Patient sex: M
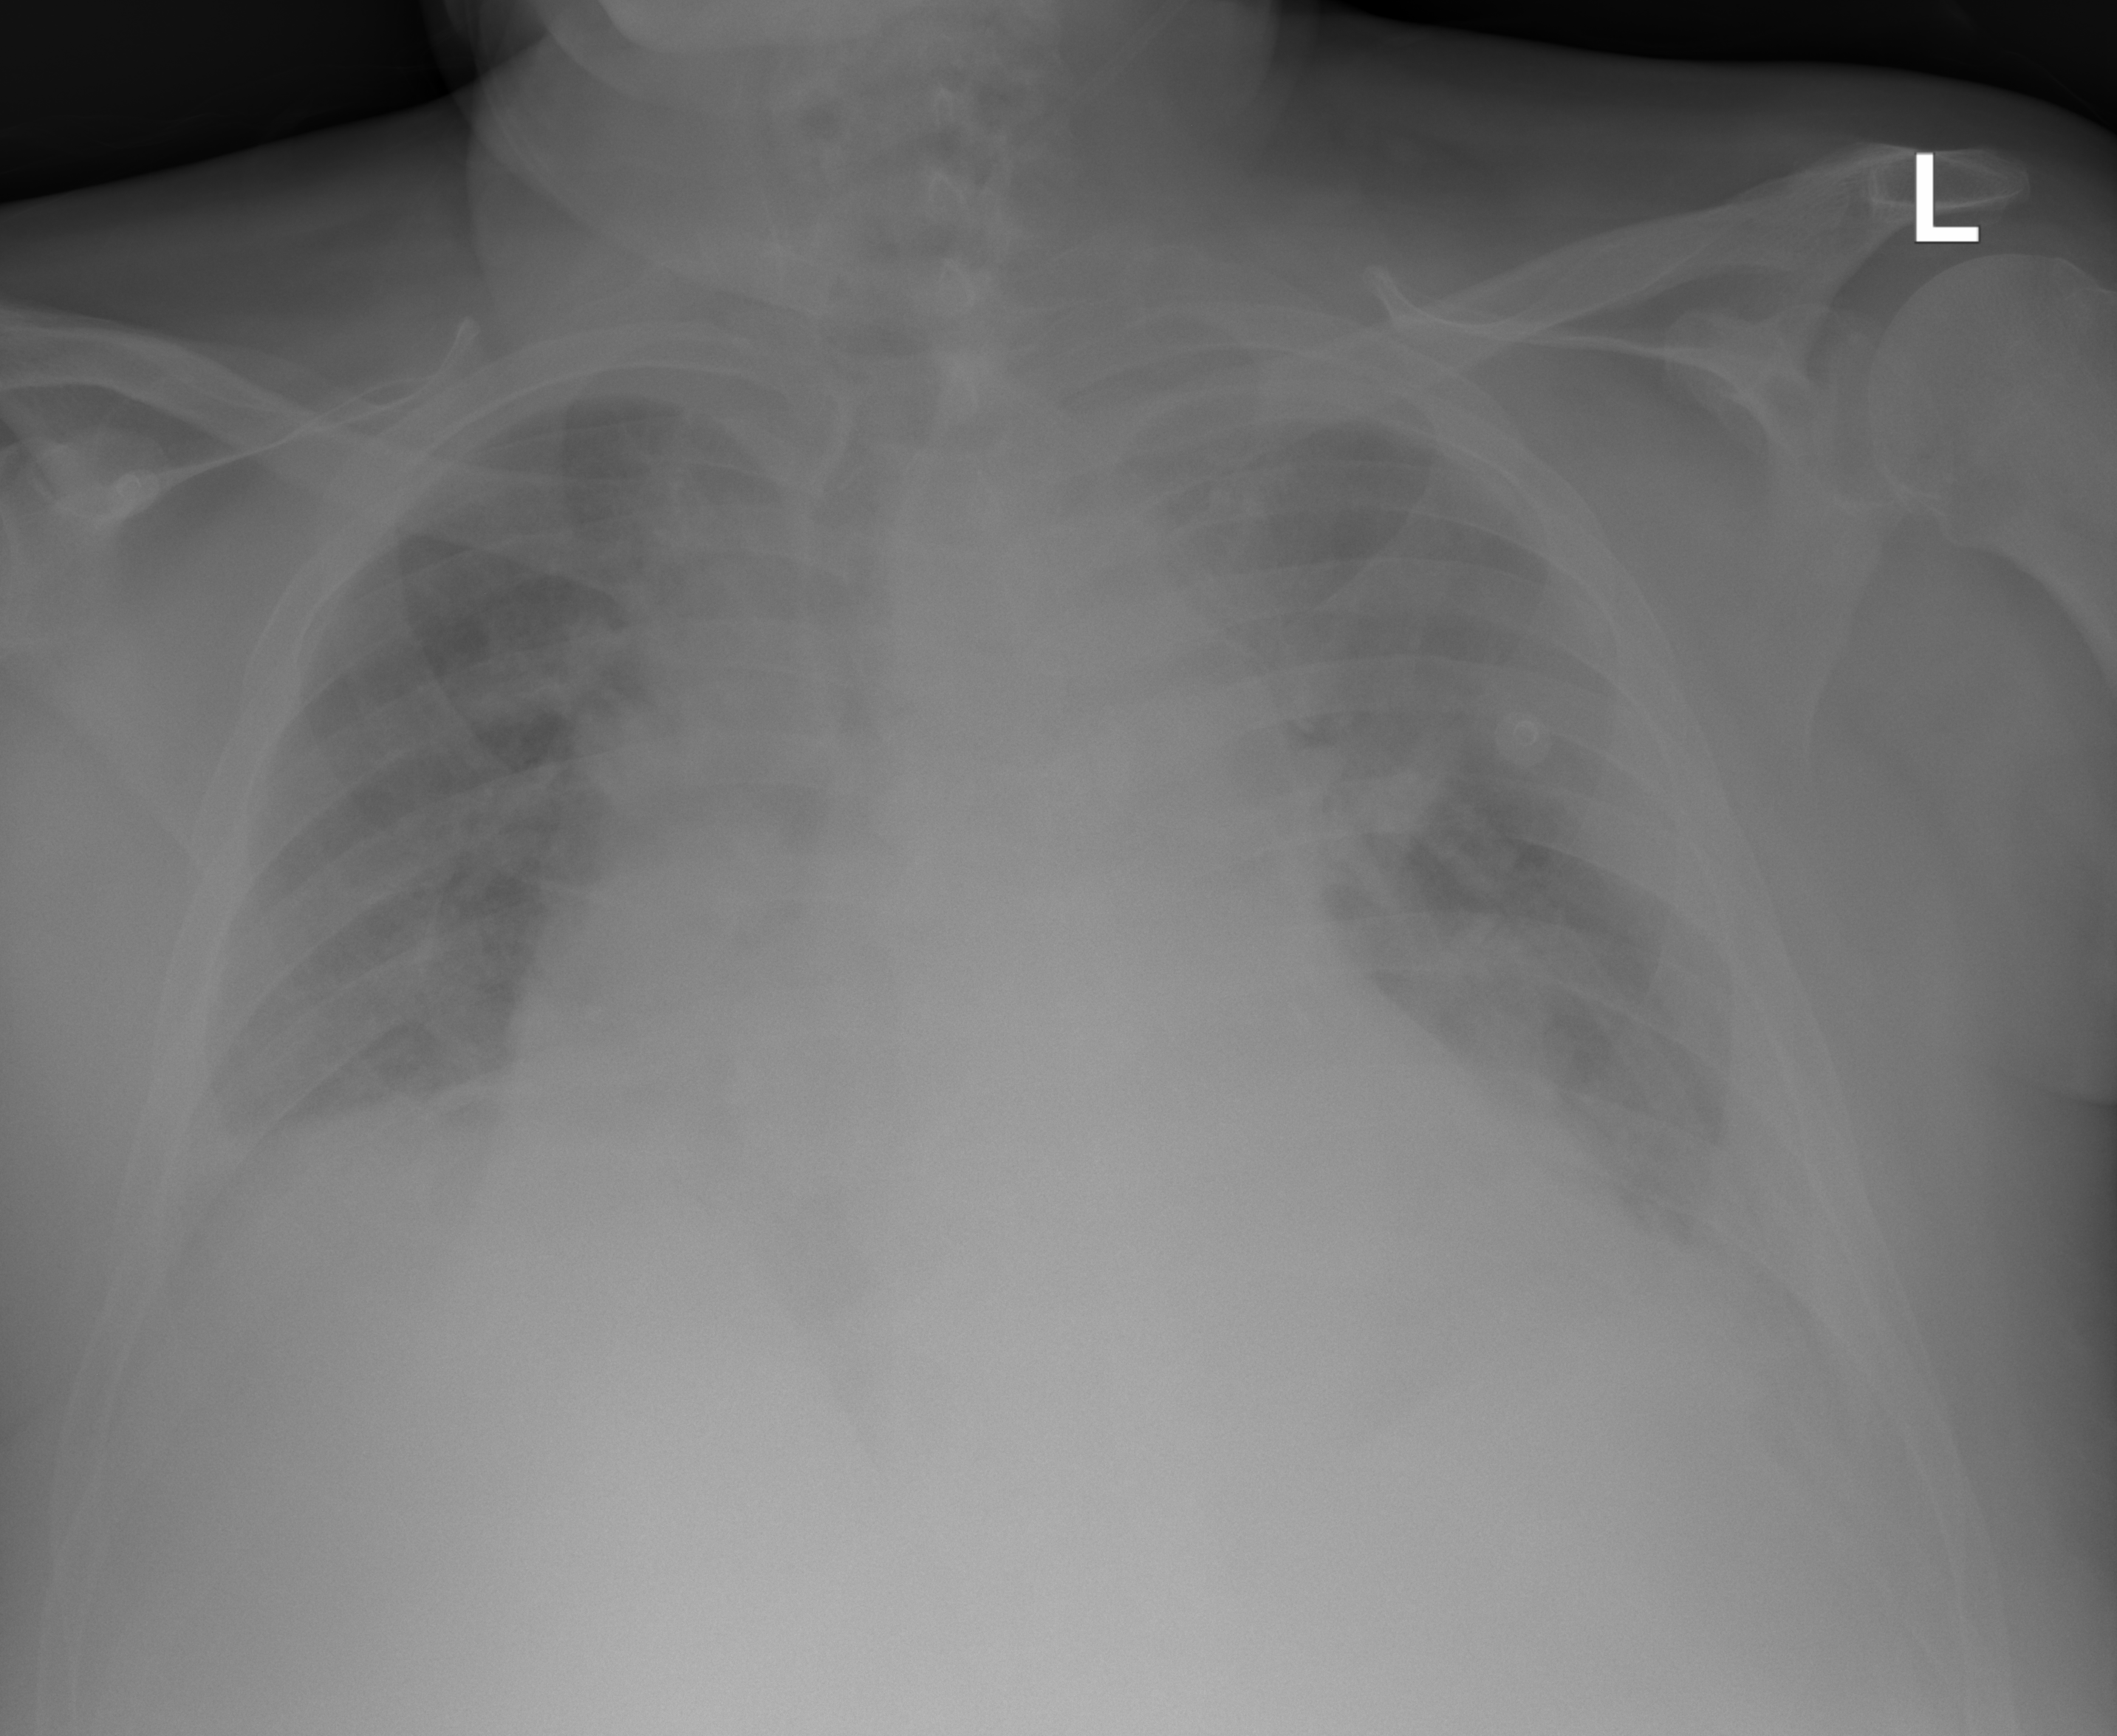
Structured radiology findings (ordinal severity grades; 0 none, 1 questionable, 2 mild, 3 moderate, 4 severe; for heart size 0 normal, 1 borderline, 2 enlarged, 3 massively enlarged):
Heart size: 3
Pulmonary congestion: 2
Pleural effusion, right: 2
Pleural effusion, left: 2
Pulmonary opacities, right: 1
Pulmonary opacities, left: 0
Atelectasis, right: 0
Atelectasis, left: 0